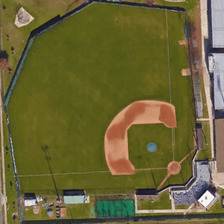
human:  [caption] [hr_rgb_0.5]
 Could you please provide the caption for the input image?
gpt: this is a grassland, several buildings and path .

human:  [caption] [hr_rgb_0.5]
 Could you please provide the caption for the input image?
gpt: a baseball field is near several buildings .

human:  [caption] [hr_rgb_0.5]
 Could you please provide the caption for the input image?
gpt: a baseball field is near several buildings .

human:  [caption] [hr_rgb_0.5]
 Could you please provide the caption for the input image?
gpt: it is green grassland, brown and black buildings, and brown path .

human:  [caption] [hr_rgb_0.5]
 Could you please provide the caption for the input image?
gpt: this is a grassland, several buildings and path .